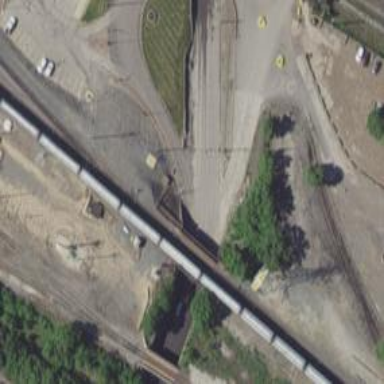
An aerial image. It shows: Railway yard used for servicing trains.